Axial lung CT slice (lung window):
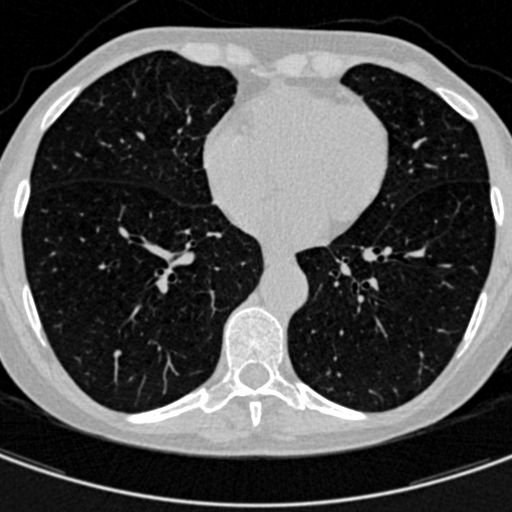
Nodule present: no